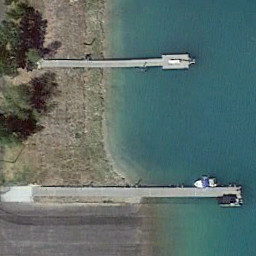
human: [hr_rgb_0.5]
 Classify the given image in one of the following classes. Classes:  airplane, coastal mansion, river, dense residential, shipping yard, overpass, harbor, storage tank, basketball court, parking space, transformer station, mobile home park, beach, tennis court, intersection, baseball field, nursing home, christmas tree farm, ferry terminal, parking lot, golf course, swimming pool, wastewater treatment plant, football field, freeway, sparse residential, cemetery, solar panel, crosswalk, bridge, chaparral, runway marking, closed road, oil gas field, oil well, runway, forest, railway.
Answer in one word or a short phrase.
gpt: ferry terminal